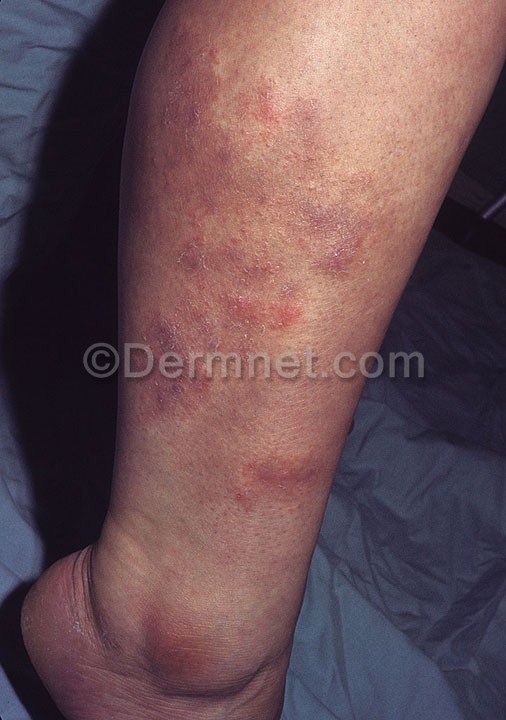
Disease: Tinea Ringworm Candidiasis and other Fungal Infections